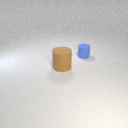
small blue rubber cylinder behind large brown rubber cylinder